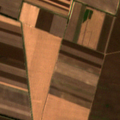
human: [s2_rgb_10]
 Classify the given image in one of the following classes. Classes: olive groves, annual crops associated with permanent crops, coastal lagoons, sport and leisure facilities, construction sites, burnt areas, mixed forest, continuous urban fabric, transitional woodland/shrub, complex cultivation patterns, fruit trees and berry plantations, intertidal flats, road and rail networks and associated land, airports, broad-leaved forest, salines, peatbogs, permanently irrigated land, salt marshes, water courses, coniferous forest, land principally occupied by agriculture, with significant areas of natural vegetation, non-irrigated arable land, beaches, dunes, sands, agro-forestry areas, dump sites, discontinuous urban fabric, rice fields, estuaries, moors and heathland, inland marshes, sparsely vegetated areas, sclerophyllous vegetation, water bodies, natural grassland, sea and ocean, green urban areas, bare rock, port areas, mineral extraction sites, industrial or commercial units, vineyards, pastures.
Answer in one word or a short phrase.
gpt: non-irrigated arable land